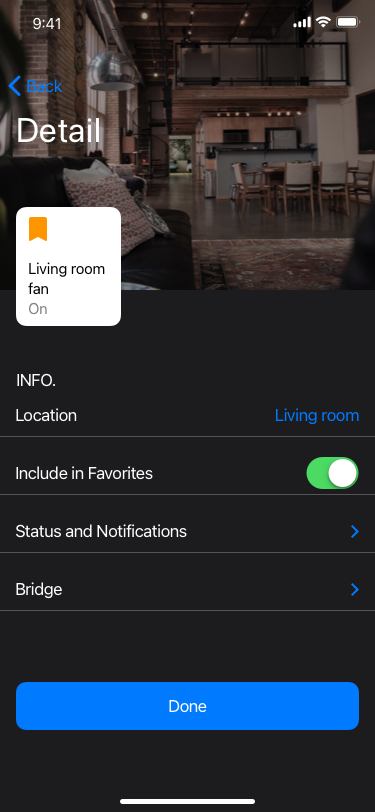
Text in this UI design:
On
Living room fan